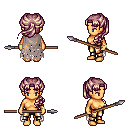
a pixel art fantasy rpg character, female body template, human, tanned skin, gray tattered cape, gold greaves, white blonde princess hairstyle, bracelets, spear, four views (front, back, left, right), 2x2 character sprite sheet, small pixel art, hard edges, no anti-aliasing